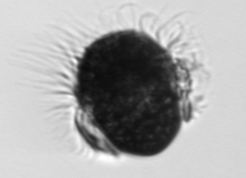
Label: Mesodinium